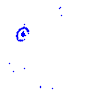
Particle: pion